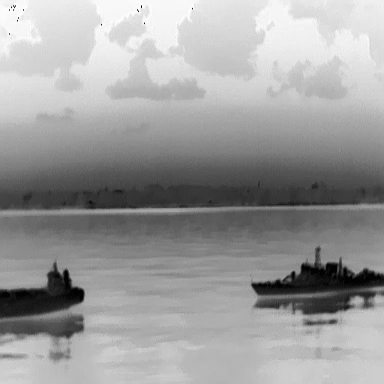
There is a liner in the infrared image.